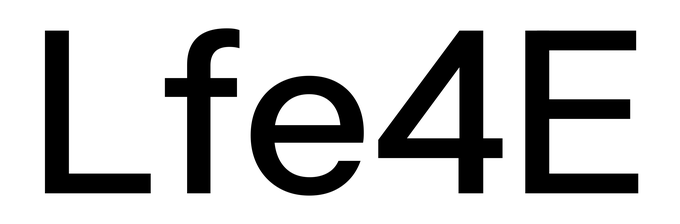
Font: InstrumentSans_Medium